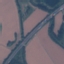
Land use / land cover: Highway